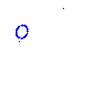
Particle: proton